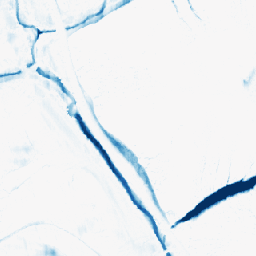
Category: morphological
Decomposition family: morphological_ellipse
Decomposition parameters: operation: closing
width: 20
height: 5
Upsampling method: nearest
Upsampling parameters: scale: 8
Upsampling scale: 8